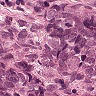
Metastatic tissue present: yes